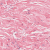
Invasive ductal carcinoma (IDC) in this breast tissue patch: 0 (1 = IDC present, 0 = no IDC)